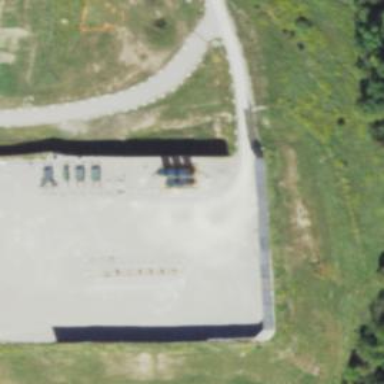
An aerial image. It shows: Storage tank with man-made structure.